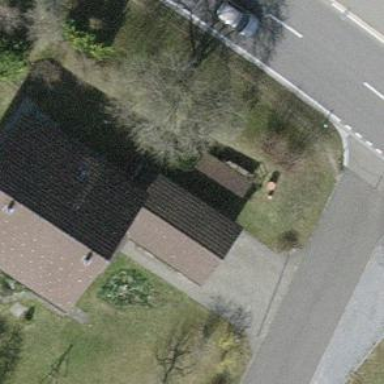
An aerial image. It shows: Gabled roof garage.